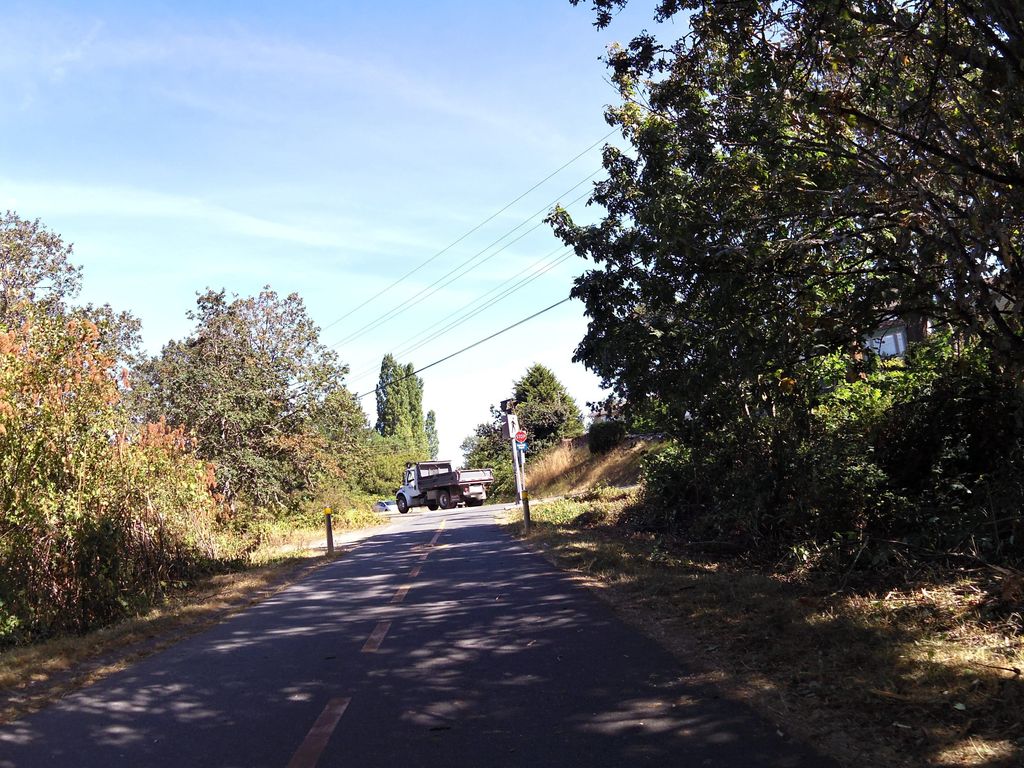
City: victoria